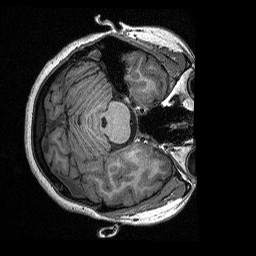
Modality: T1map
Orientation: axial